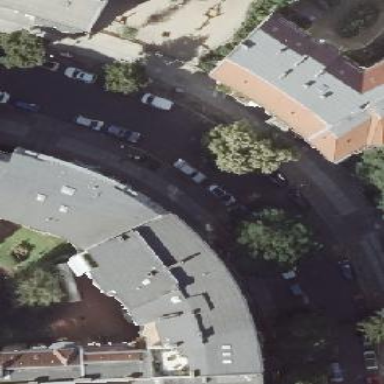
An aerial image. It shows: Unique apartment building with double saltbox roof shape.